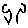
Label: tree